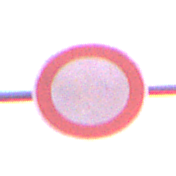
Verkehrszeichen: VerbotFahrzeugeAllerArt
Umgebung: Outdoor, Urban
Tageszeit: SunriseSunset
Wetter: PartlyCloudy
Licht: Natural
Jahreszeit: NotSpecified
Kontrast: MediumContrast